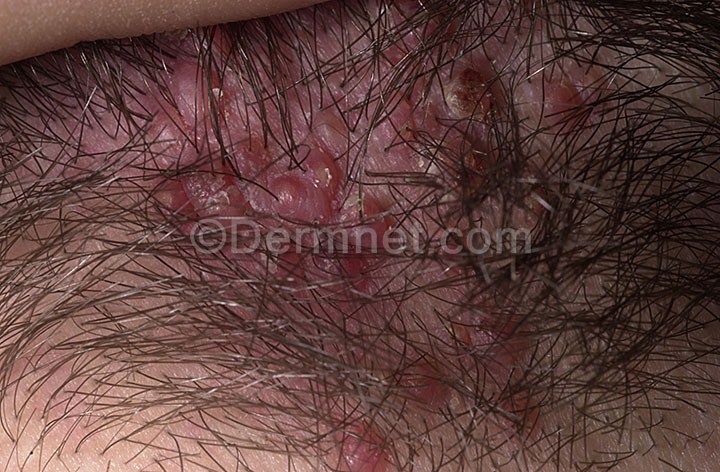
Disease: Hair Loss Photos Alopecia and other Hair Diseases